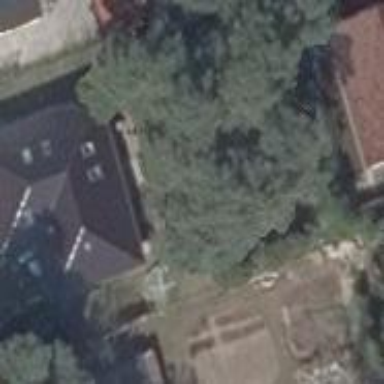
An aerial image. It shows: Residential building.